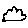
Label: cloud